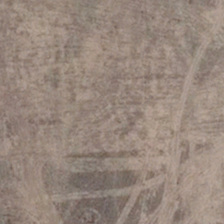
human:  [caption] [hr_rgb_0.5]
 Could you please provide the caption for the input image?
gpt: the bare land barren .

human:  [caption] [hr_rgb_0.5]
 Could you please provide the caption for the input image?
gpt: there's nothing on the bare land .

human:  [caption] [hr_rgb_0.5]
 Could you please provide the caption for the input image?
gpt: the bare land barren .

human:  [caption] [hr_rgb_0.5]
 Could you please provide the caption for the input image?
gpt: there's nothing on the bare land .

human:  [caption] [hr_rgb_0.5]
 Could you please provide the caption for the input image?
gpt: there's nothing on the bare land .